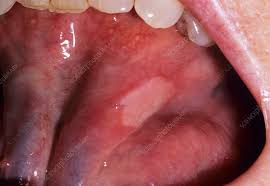
Condition: Mouth Ulcer